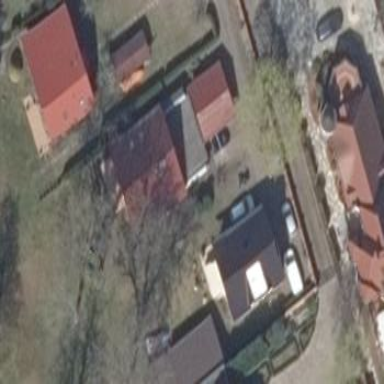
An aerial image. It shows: Residential building with gabled roof.